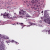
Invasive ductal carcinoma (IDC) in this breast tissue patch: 1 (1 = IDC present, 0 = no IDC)